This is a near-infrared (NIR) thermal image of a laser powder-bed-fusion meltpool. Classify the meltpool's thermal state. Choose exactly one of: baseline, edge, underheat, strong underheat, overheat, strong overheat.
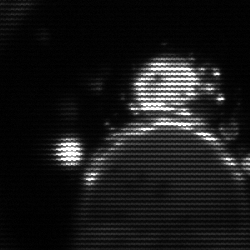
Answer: edge